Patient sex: M
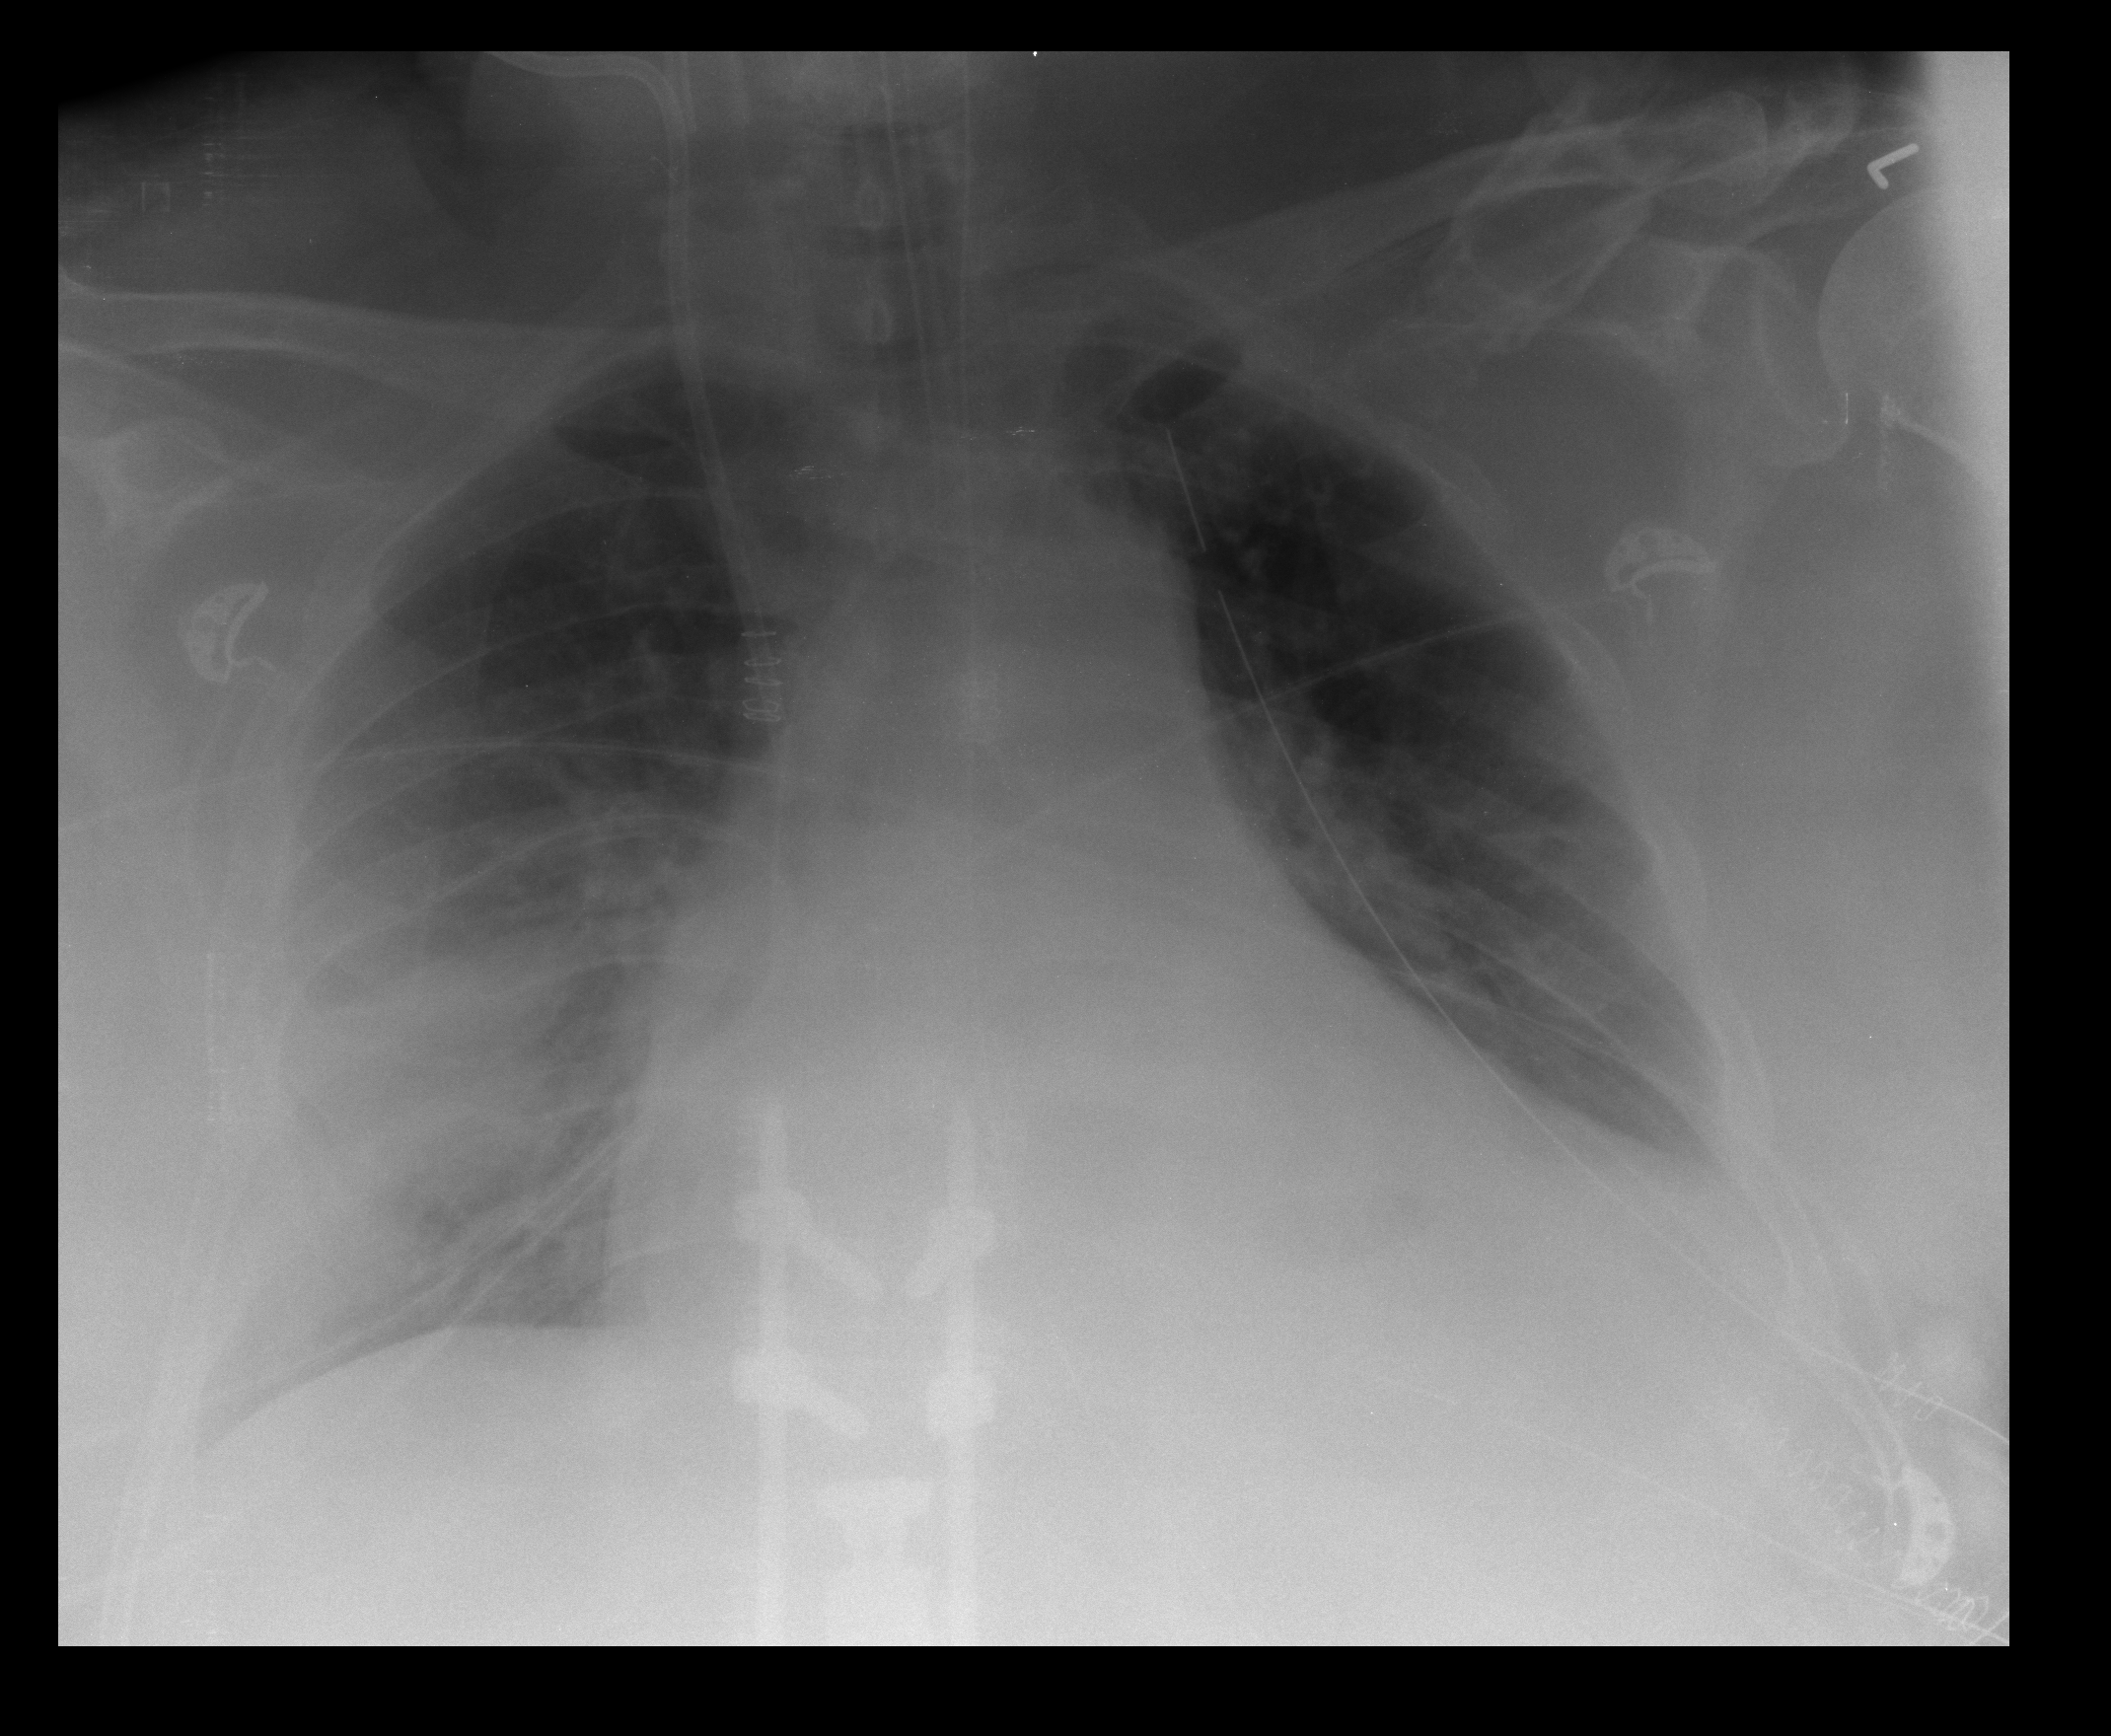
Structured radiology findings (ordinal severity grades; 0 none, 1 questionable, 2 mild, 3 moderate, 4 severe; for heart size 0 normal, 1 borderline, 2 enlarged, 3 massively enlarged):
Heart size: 3
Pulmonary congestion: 2
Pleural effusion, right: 1
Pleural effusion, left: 1
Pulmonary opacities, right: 2
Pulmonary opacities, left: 0
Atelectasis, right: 2
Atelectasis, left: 0